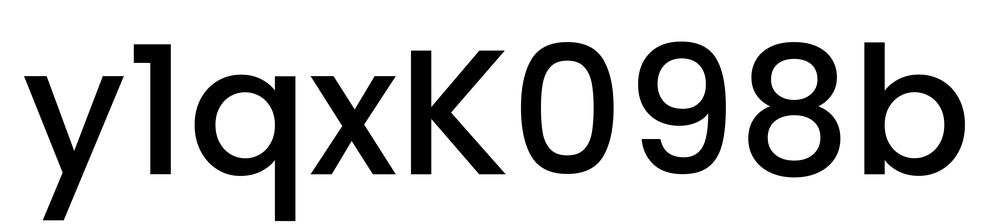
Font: Poppins-Medium